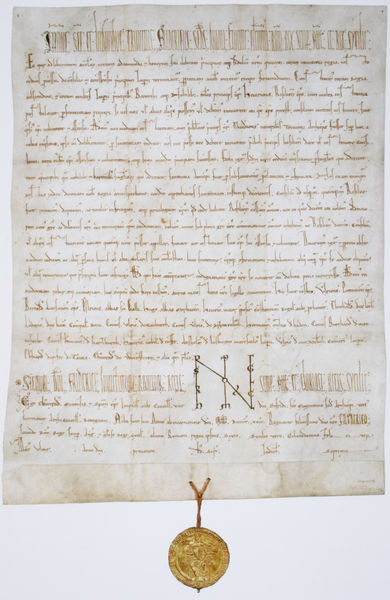
Titel: Goldbulle Friedrichs II.
Künstler: Friedrich II.
Standort: Basel
Institution: Staatsarchiv
Schlagwörter: weiß, gelb, braun, schwarz, skizze, zeichen, zeichnung, rot, beige, alt, band, blass, gold, schnur, blatt, rund, schrift, papier, grafik, klein, vergilbt, sepia, kaiser, könig, kordel, foto, fotografie, photographie, tusche, unterschrift, buch, groß, druck, titel, seite, text, buchstaben, vertrag, tinte, photo, rolle, pergament, wappen, wachs, arabisch, brief, schreiben, mittelalter, schriftrolle, undeutlich, medaille, zeilen, schriftstück, siegel, urkunde, bulle, fraktur, handschrift, sigel, dokument, münze, mathematik, zertifikat, gesetz, diagramm, unleserlich, privileg, winzig, graph, taler, zu klein, n, handschrift+, graqfik, megaperls, urkaunde, weiß schriftstück